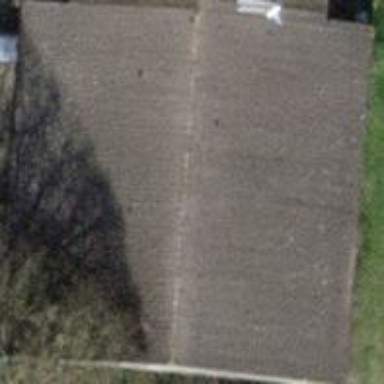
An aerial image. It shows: Detached building with gabled roof.